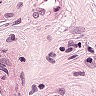
Metastatic tissue present: yes